Question: I have a High Chart chart similar to this bar chart: <URL>
How would I got about spliting the bar colors so that the color of the bar up until '500' is grey and the color of the bar after is the color you see on the screen? See image below.

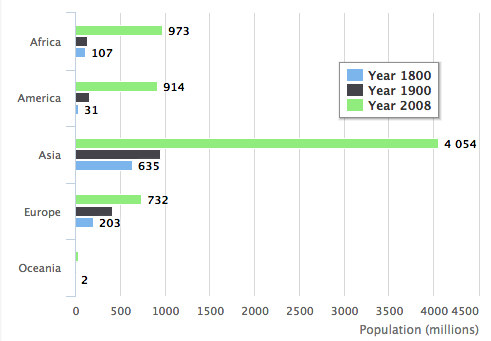
Answer: You can set gradient color for series, demo: <URL>
'''
$('#container').highcharts({
chart: {
type: 'bar'
},
series: [{
color: {
linearGradient: [0, 0, 0, 500],
stops: [
[0, '#ff0ff0'],
[0.5, '#ff0ff0'],
[0.5, '#f0f00f']
]
},
data: [29.9, 71.5, 106.4, 129.2, 144.0, 176.0, 135.6, 148.5, 216.4, 194.1, 95.6, 54.4]
}, {
data: [144.0, 176.0, 135.6, 148.5, 216.4, 194.1, 95.6, 54.4, 29.9, 71.5, 106.4, 129.2]
}]
});
'''
The only problem with that solution is that you can't specify (in values) where will be break - try to resize chart. So you would need to update series color gradient on each window resize etc.